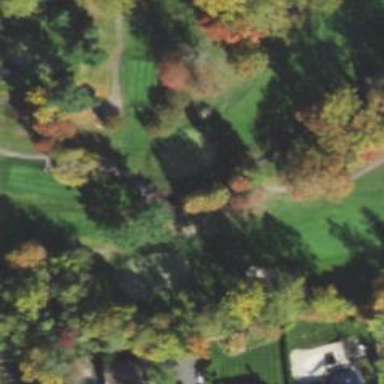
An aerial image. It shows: Service road used as golf cart path.